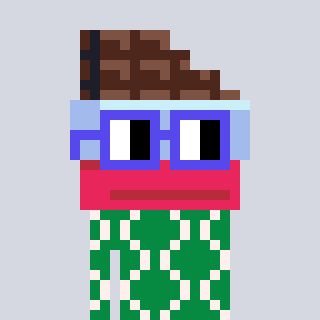
a pixel art character with square blue glasses, a chocolate-shaped head and a green-colored body on a cool background